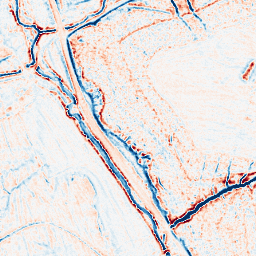
Category: edge_preserving
Decomposition family: bilateral
Decomposition parameters: d: 9
sigma_color: 75
sigma_space: 25
Upsampling method: sinc_blackman
Upsampling parameters: scale: 8
kernel_size: 16
Upsampling scale: 8